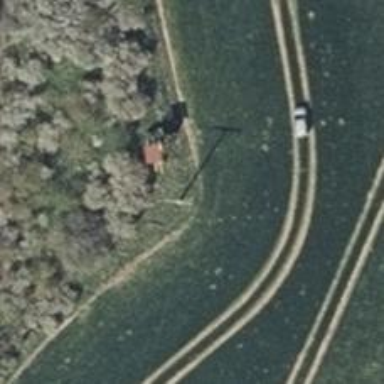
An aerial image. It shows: Minor power line with three cables.